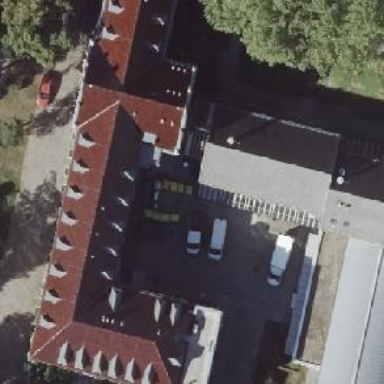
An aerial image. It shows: Hospital building.